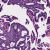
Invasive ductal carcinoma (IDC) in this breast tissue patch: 1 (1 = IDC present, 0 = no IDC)